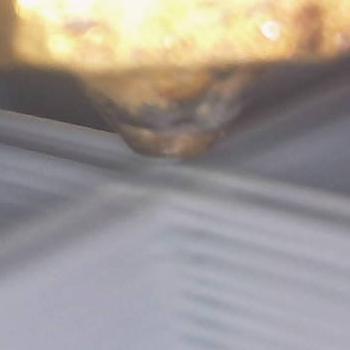
Flow rate: 84%